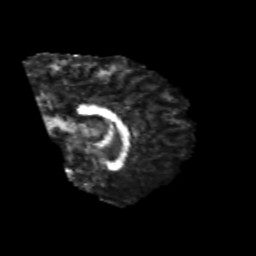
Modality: FA
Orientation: sagittal
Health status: healthy
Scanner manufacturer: philips
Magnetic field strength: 3 T
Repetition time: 6.964 s
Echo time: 0.092 s